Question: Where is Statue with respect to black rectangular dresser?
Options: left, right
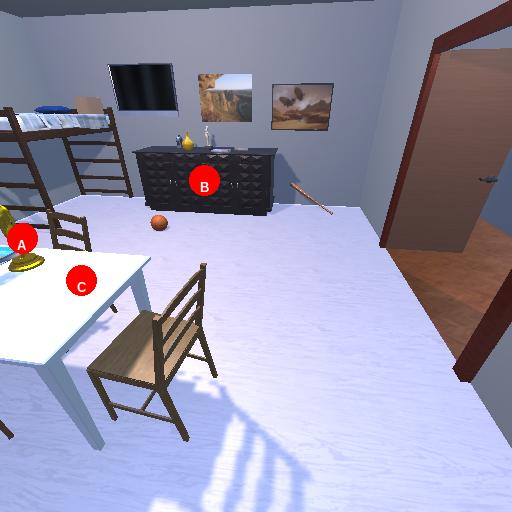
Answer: left